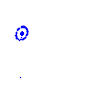
Particle: proton